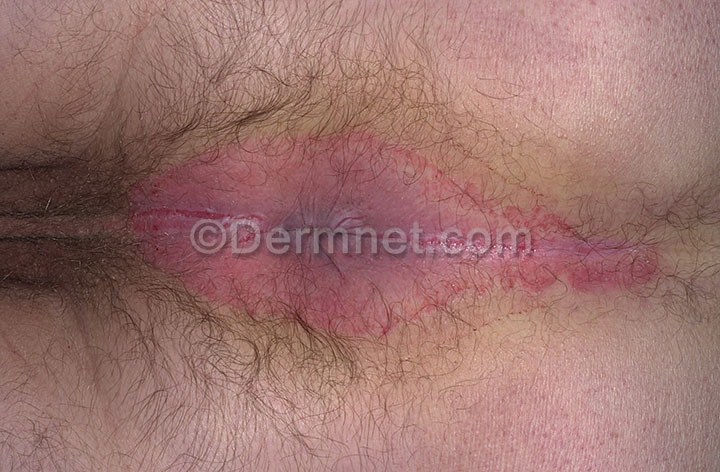
Disease: Psoriasis pictures Lichen Planus and related diseases